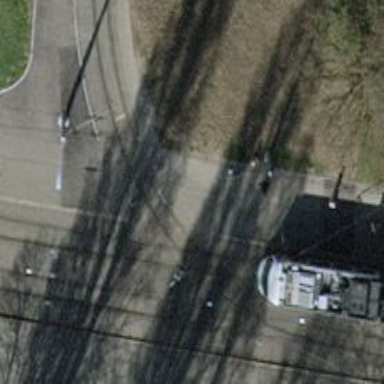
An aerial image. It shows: Tram crossing on the railway.